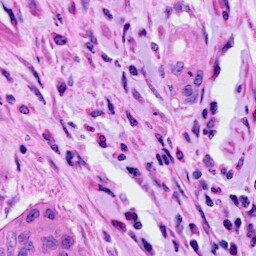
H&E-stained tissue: Cervix